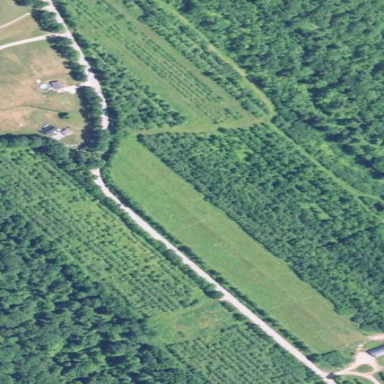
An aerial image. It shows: Orchard.